Question: The time is in the YYYYMMDDHH format.The first time <PHONE>, increases by 1 hour, reaches <PHONE>, then <PHONE>.
'''
date
0 <PHONE>
1 <PHONE>
2 <PHONE>
df['date'] = pd.to_datetime(df['date'], format ='%Y%m%d%H')
'''
I am getting error:
> 'int' object is unsliceable
If I run:
'''
df2['date'] = pd.to_datetime(df2['date'], format ='%Y%m%d%H', errors = 'coerce')
'''
All the '24' hour is labeled as NaT.
[
<URL>
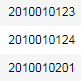
Answer: Time starts from 00 (midnight) till 23 so the time 24 in your date is 00 of the next day. One way is to define a custom to_datetime to handle the date format.
'''
df = pd.DataFrame({'date':['<PHONE>', '<PHONE>', '<PHONE>']})
def custom_to_datetime(date):
# If the time is 24, set it to 0 and increment day by 1
if date[8:10] == '24':
return pd.to_datetime(date[:-2], format = '%Y%m%d') + pd.Timedelta(days=1)
else:
return pd.to_datetime(date, format = '%Y%m%d%H')
df['date'] = df['date'].apply(custom_to_datetime)
date
0 2010-01-01 01:00:00
1 2010-01-02 00:00:00
2 2010-01-02 01:00:00
'''